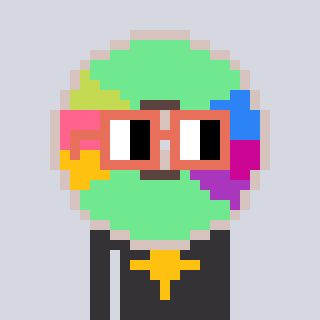
a pixel art character with square orange glasses, a cd-shaped head and a grayscale-colored body on a cool background